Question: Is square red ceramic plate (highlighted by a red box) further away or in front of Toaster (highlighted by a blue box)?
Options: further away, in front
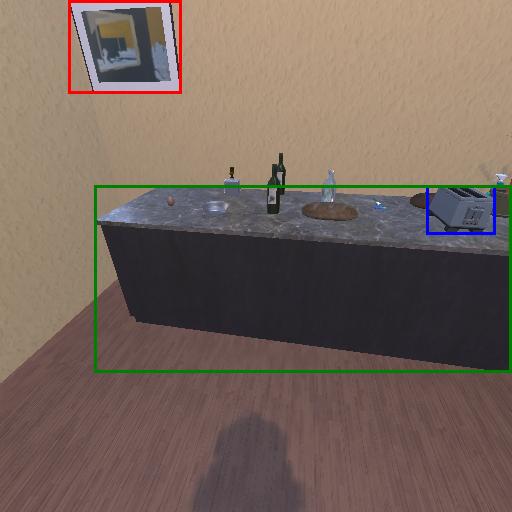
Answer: further away